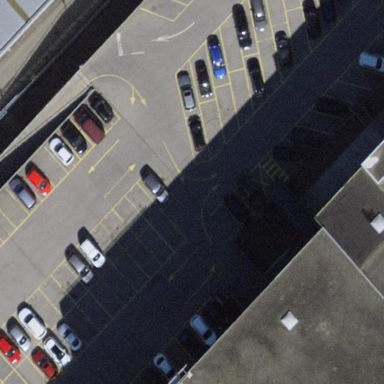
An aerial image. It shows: Parking area with surface.